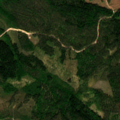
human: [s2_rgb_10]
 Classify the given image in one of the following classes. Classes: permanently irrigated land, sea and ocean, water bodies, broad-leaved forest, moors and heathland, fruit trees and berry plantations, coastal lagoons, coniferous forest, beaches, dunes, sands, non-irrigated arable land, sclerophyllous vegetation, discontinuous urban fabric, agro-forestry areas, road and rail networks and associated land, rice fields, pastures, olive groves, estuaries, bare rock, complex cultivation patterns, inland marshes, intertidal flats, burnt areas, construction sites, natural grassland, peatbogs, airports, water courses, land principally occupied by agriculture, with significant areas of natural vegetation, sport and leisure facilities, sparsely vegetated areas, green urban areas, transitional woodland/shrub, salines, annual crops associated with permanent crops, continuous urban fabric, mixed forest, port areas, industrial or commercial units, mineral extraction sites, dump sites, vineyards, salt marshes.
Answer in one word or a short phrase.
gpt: coniferous forest, transitional woodland/shrub